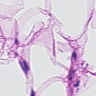
Metastatic tissue present: no